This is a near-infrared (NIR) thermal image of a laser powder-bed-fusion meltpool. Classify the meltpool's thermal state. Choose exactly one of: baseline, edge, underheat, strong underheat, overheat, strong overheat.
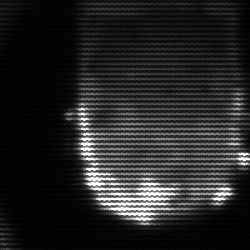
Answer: baseline